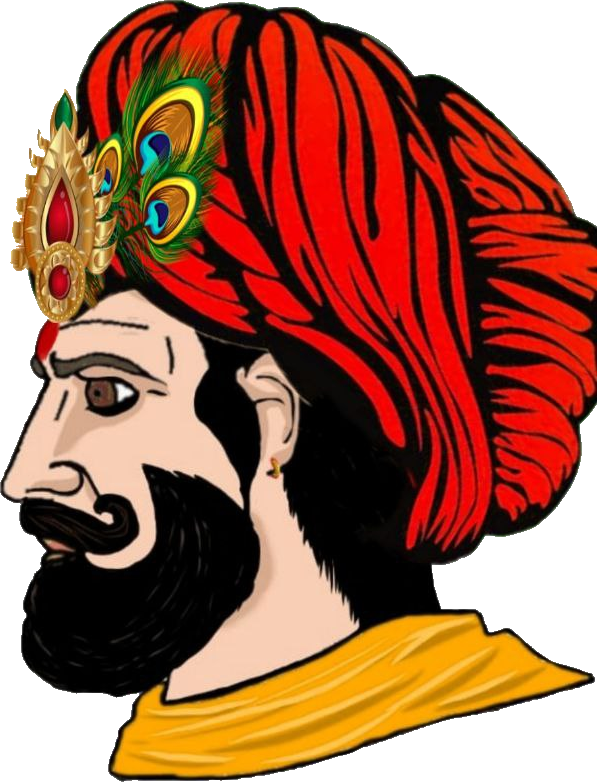
Label: 4_Yes_Chad